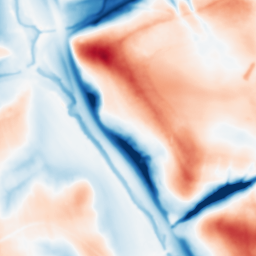
Category: multiscale
Decomposition family: dog
Decomposition parameters: sigma_low: 1
sigma_high: 20
Upsampling method: bilinear
Upsampling parameters: scale: 4
Upsampling scale: 4